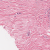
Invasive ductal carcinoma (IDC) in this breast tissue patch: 0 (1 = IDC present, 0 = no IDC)